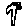
Label: tree